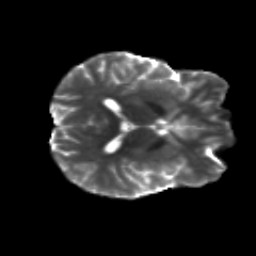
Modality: T2w
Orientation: axial
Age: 20
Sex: male
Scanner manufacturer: siemens
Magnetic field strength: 3 T
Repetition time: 8.8 s
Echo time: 0.085 s